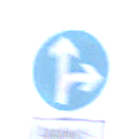
Verkehrszeichen: VorgeschriebeneFahrtrichtungGeradeausOderRechts
Zusatzzeichen unten: BesondereFahrzeugeUndTransportgueter6
Umgebung: Outdoor, Nature
Tageszeit: MorningAfternoon
Wetter: Clear
Licht: Natural
Jahreszeit: NotSpecified
Kontrast: HighContrast